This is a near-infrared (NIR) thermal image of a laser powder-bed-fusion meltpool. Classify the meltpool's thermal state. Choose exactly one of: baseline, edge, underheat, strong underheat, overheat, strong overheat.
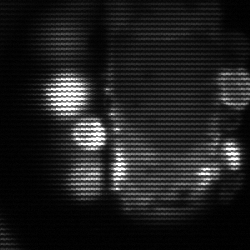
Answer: strong underheat